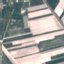
Land use / land cover: PermanentCrop